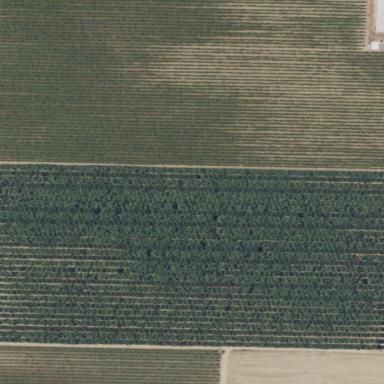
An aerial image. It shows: Vineyard.